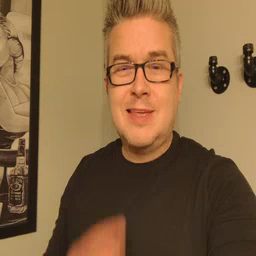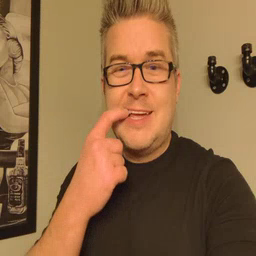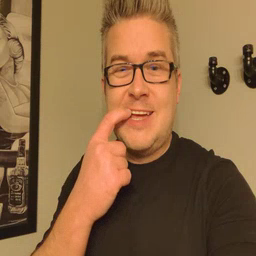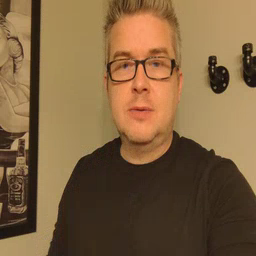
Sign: tooth